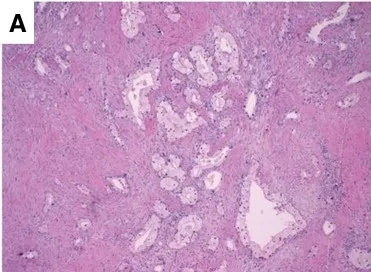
H&E-stained sections demonstrating clear cell features. (A) Low-power view demonstrating irregular malignant glands with surrounding desmoplastic tumor stroma. The normal lobular architecture of the pancreas is lost, 5x.
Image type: pathology (h&e)